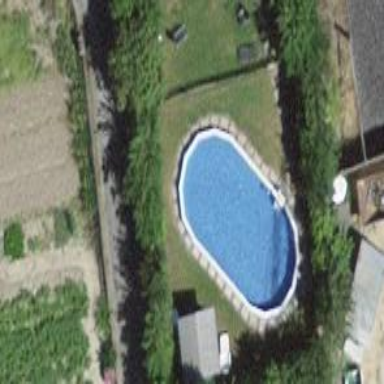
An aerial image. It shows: Swimming pool located in leisure land.